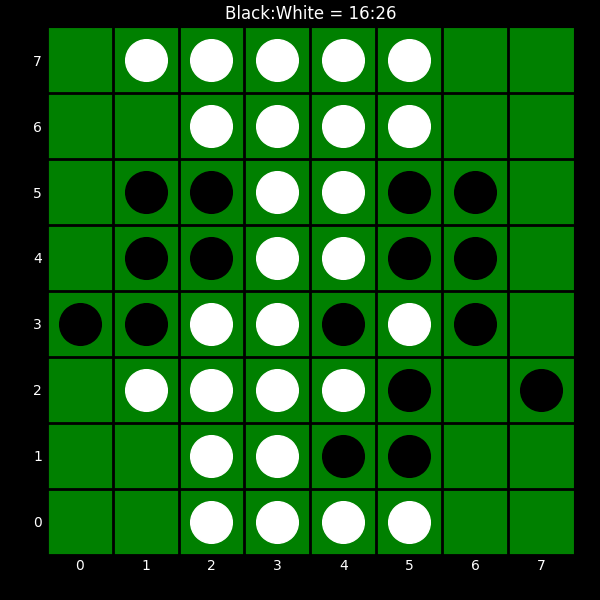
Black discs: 16
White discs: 26